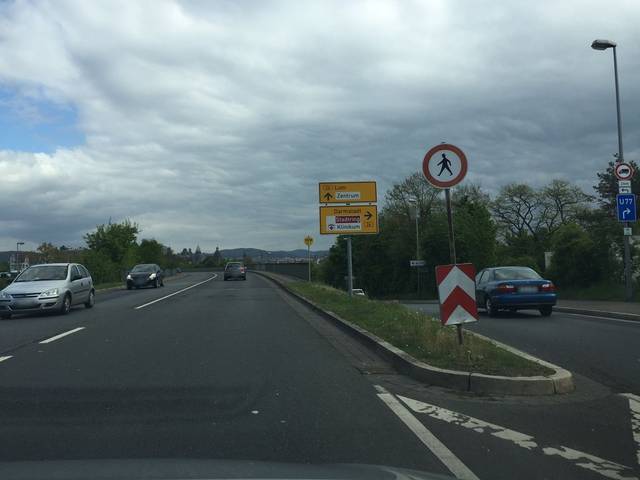
Region: Germany
Coordinates: 49.98, 9.125